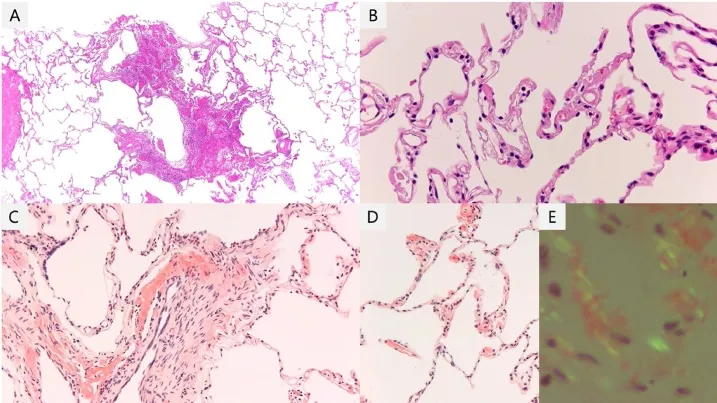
Histological analysis of the lung specimen collected via TBLC showed the deposition of fibrin and infiltration of lymphocytes, eosinophils, and macrophages in the alveolar space (4A). Moreover, it revealed mild thickening of the alveolar wall (4B) and pulmonary arterioles (4C), both of which had amyloid deposition with positive Congo-red staining findings (4C, 4D) accompanied by birefringence using polarized light (4E). (For interpretation of the references to colour in this figure legend, the reader is referred to the Web version of this article. ).
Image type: pathology (congo_red)